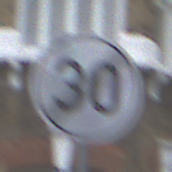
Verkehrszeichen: EndeGeschwindigkeit30
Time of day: MorningAfternoon
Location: Outdoor (Urban)
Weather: Overcast
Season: NotSpecified
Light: Natural